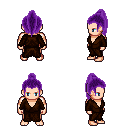
a pixel art fantasy rpg character, male body template, human, light skin, brown robe, teal pants, purple long topknot hairstyle, four views (front, back, left, right), 2x2 character sprite sheet, small pixel art, hard edges, no anti-aliasing